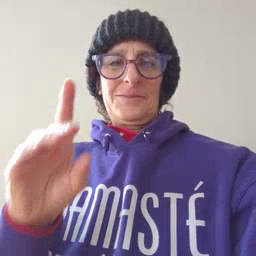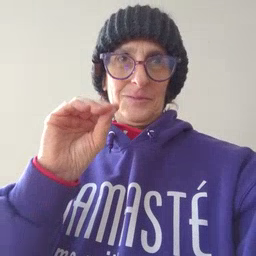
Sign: dog